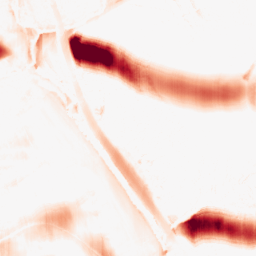
Category: morphological
Decomposition family: morphological_ellipse
Decomposition parameters: operation: opening
width: 50
height: 10
Upsampling method: bilinear
Upsampling parameters: scale: 4
Upsampling scale: 4